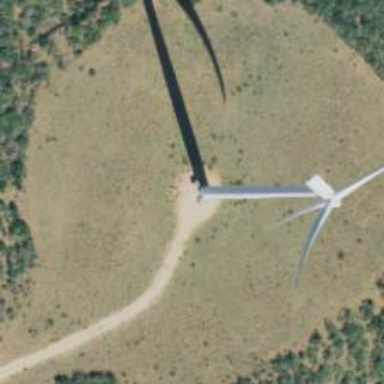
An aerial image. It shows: Wind turbine generator that utilizes wind as its source for generating electricity. It is of the horizontal axis type.